Question: I am trying to get a DynaTree (first use of it) working w/o luck - the "tree" just shows up as a regular HTML list. I'm sure it's something trivial but I'm not seeing it.
Here is my file structure:

This is the page (result.jsp) that the tree is on:
'''
<%@ page language="java" contentType="text/html; charset=ISO-8859-1"
pageEncoding="ISO-8859-1"%>
<!DOCTYPE html PUBLIC "-//W3C//DTD HTML 4.01//EN" "http://www.w3.org/TR/html4/strict.dtd">
<html>
<head>
<meta http-equiv="Content-Type" content="text/html; charset=ISO-8859-1">
<title>IDT HL7 Search Results</title>
<link rel="stylesheet" type="text/css" href="css/messaging.css" />
<link rel="stylesheet" type="text/css" href="css/ui.dynatree.css" />
<script type="text/javascript" src="js/jquery-1.7.1.js"></script>
<script type="text/javascript" src="js/jquery.dynatree.js"></script>
<script type="text/javascript" src="js/jquery-ui-1.8.16.custom.min.js"></script>
<script type="text/javascript" src="js/jquery.cookies.2.2.0.js"></script>
<!-- Add code to initialize the tree when the document is loaded: -->
<script type="text/javascript">
$(document).ready(function() {
// Attach the dynatree widget to an existing <div id="tree"> element
// and pass the tree options as an argument to the dynatree() function:
$("#tree").dynatree({
onActivate: function(node) {
// A DynaTreeNode object is passed to the activation handler
// Note: we also get this event, if persistence is on, and the page is reloaded.
alert("You activated " + node.data.title);
},
children: [
{title: "Item 1"},
{title: "Folder 2", isFolder: true, key: "folder2",
children: [
{title: "Sub-item 2.1"},
{title: "Sub-item 2.2"}
]
},
{title: "Item 3"}
]
});
$("a").click(function() {
alert("Hello world!");
});
});
</script>
</head>
<body>
<h2 class="center">IDT HL7 Search Results</h2>
<div id="search">
<fieldset class="search-fields">
<legend>Currently viewing</legend>
Site: <input type="text" name="currentSite" disabled="disabled" value=<%= request.getParameter("searchFor") %> />
CSID: <input type="text" name="currentCsid" disabled="disabled" value=<%= request.getAttribute("csidValue") %> />
RCR: <input type="text" name="currentRcr" disabled="disabled" />
<a href="index.jsp"><b>New Search</b></a>
</fieldset>
</div>
<br/>
<div>
<form>
<input type="checkbox" name="filterBy" value="Filter by:" /> Filter results by:
<input type="text" name="filterBy" />
</form>
</div>
<br/>
<div id="content">
<div id="sub-left">
<fieldset class="search-fields">
<legend>Files Found</legend>
<!-- Add a <div> element where the tree should appear: -->
<div id="tree">
<ul>
<li>Orders
<ul>
<li>From Client
<ul>
<li> document 1.1.1</li>
<li> document 1.1.2</li>
</ul>
</li>
<li>To Lab
<ul>
<li>document 1.2.1</li>
<li>document 1.2.2</li>
</ul>
</li>
</ul>
</li>
<li> Results
<ul>
<li> From Lab
<ul>
<li>document 2.1.1</li>
<li>document 2.1.2</li>
</ul>
</li>
<li>To Client
<ul>
<li>document 2.2.1</li>
<li>document 2.2.2</li>
</ul>
</li>
</ul>
</li>
</ul>
</div>
</fieldset>
</div>
<div id="sub-right">
<fieldset class="search-fields">
<legend>Selected File Contents</legend>
<textarea rows="14" wrap="soft" readonly="readonly">
(select via tree on left)
</textarea>
</fieldset>
</div>
<div class="clear-both"></div>
</div>
</body>
</html>
'''
Any ideas? Thanks! Mark
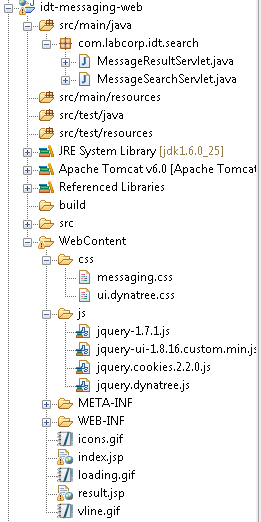
Answer: You must include jquery and jquery-ui dynatree